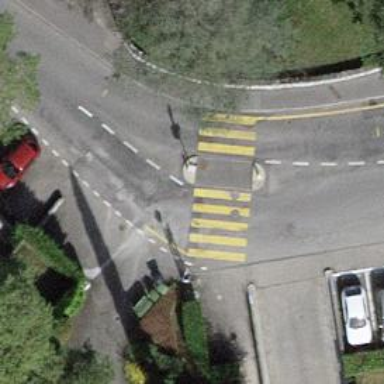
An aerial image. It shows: Island crossing on the road.